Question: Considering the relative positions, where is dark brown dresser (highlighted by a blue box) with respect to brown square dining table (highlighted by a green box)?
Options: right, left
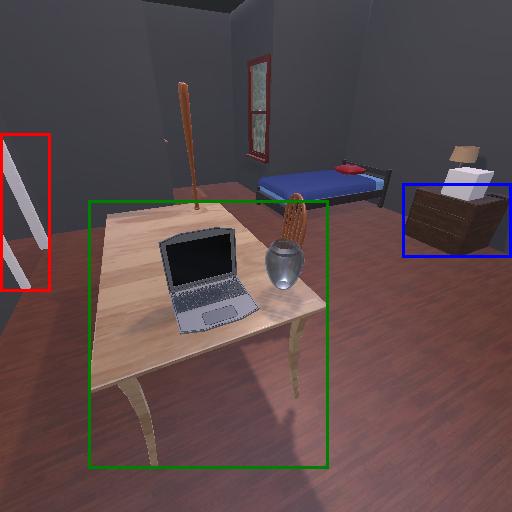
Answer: right